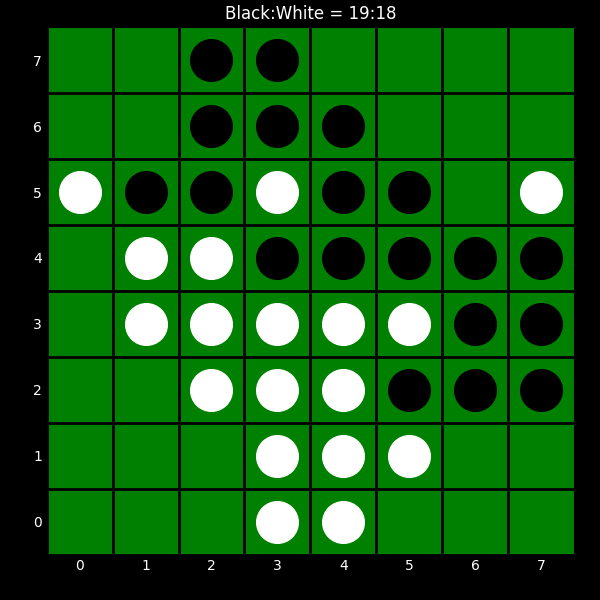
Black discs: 19
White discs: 18